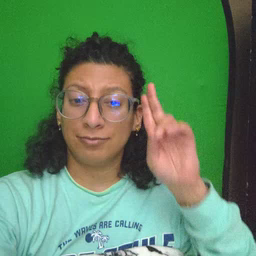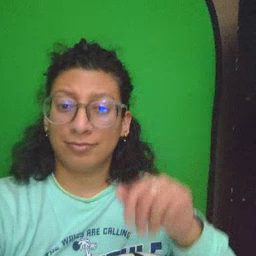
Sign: say